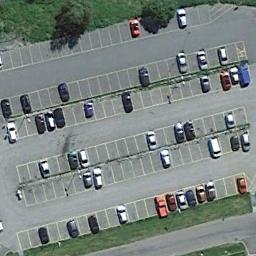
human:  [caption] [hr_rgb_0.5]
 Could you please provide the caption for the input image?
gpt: Seven rows of cars were parked in the parking lot .

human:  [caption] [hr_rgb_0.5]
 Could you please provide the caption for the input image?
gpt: There are lots of different colored cars in the parking lot .

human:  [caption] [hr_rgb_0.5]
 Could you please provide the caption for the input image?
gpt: The parking lot is next to the grass .

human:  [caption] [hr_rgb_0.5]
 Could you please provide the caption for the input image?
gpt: The parking lot has some parked cars but lots of parking spaces are still empty .

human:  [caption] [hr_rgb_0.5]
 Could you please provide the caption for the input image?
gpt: There are green lawns beside the parking lot .